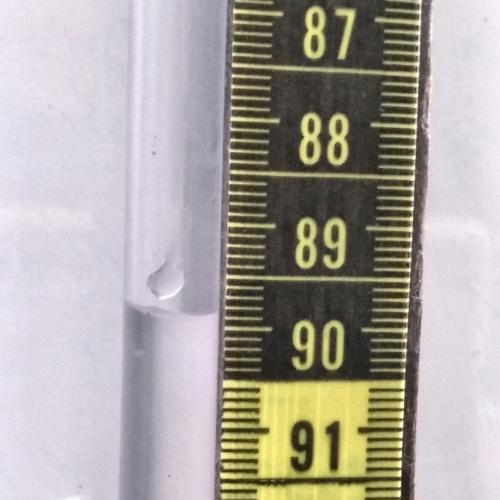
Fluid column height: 89.9 cm